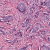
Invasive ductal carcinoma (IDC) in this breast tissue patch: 1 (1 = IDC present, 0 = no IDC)